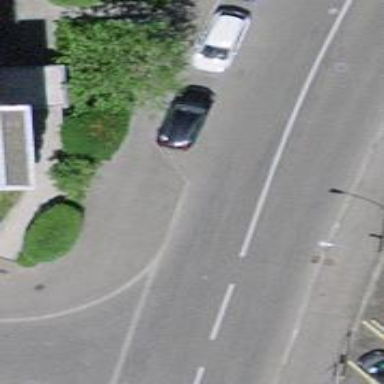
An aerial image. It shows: Residential road with asphalt surface and separate sidewalk.